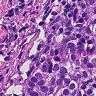
Metastatic tissue present: yes